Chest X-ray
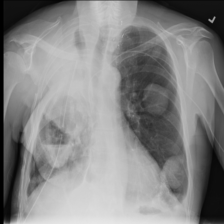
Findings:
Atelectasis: negative
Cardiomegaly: negative
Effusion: negative
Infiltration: negative
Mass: positive
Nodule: negative
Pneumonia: negative
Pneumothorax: negative
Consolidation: negative
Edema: negative
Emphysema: negative
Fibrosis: negative
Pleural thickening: negative
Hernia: negative